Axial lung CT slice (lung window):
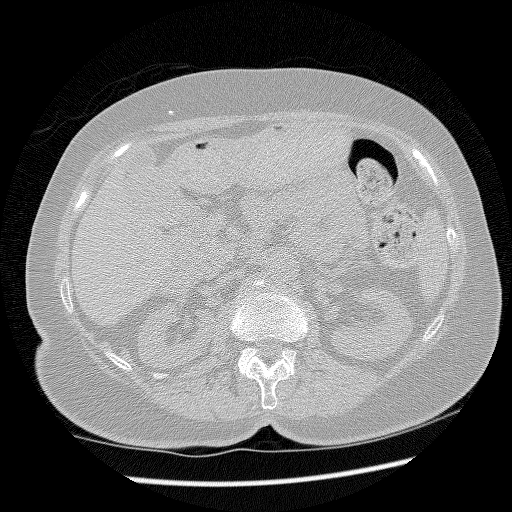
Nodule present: no